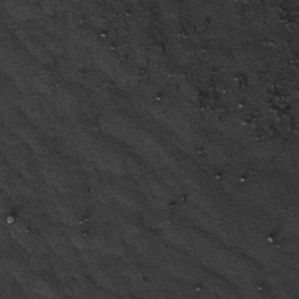
Label: frost